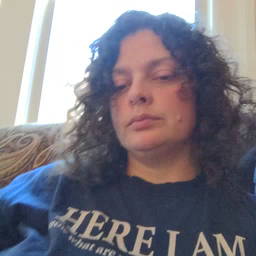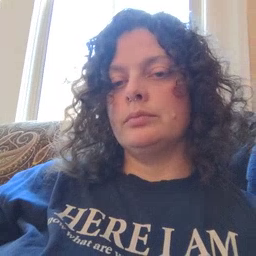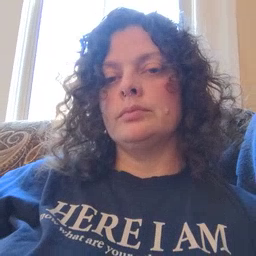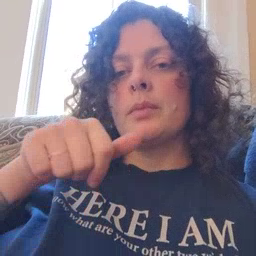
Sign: puzzle